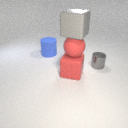
large blue rubber cylinder behind large red rubber cube